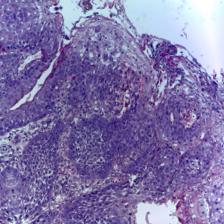
Diagnosis: OSCC